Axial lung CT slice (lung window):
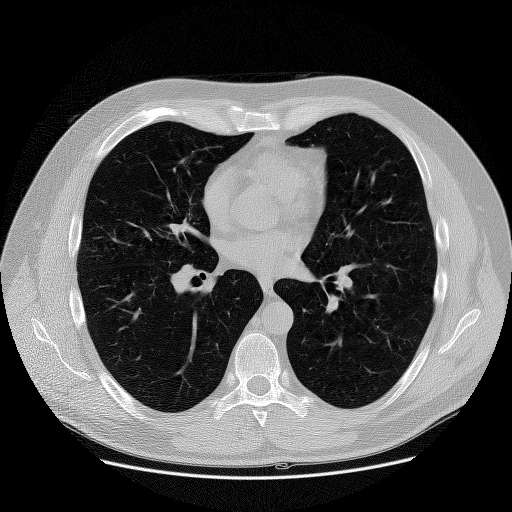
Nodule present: no